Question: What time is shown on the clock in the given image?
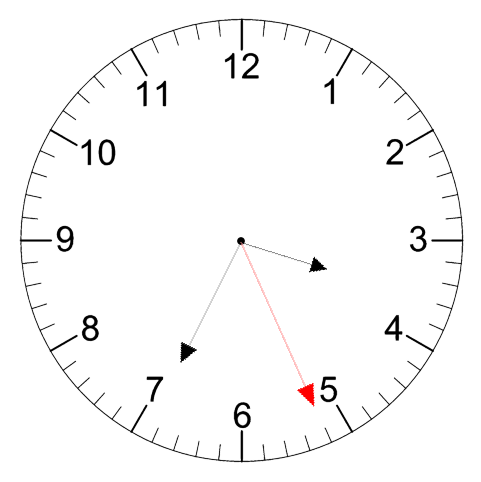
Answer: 03:34:26